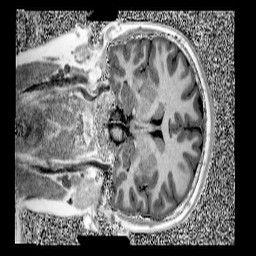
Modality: UNIT1
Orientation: coronal
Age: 12
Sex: female
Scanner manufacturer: siemens
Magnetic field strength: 3 T
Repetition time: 4 s
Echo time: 0.00299 s